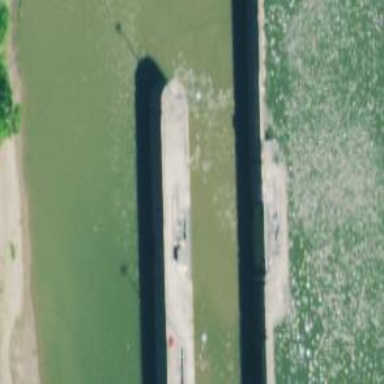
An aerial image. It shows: Lock gate on waterway.